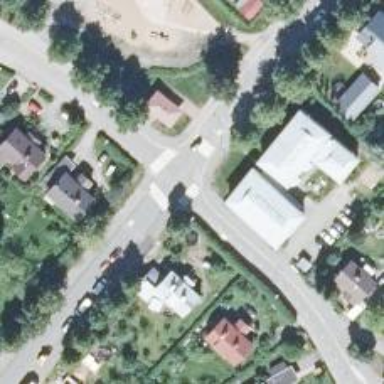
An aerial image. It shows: Crossing road.